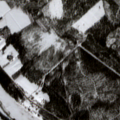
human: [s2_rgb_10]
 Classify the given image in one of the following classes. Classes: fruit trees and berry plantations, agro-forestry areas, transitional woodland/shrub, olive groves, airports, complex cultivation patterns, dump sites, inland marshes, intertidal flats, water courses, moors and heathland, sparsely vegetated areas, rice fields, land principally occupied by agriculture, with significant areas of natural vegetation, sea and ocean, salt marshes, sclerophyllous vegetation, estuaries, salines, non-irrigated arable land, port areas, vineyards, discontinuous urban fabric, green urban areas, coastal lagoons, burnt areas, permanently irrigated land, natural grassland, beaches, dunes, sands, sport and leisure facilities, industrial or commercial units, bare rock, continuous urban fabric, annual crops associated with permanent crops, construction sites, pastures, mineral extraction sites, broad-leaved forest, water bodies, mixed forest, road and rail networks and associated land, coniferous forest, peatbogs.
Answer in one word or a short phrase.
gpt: land principally occupied by agriculture, with significant areas of natural vegetation, broad-leaved forest, mixed forest, transitional woodland/shrub, water courses